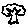
Label: tree